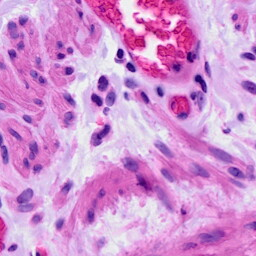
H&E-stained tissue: Ovarian